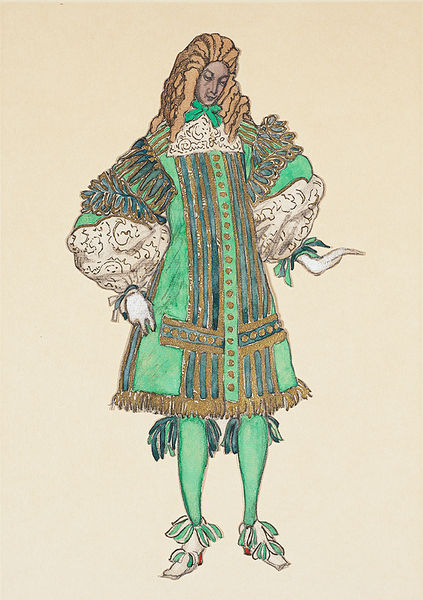
Titel: Costume Design, Costume Design
Künstler: Leon (after) Bakst
Standort: Amherst (Massachusetts, USA)
Institution: Mead Art Museum, Amherst College
Schlagwörter: blue, court, fancy, hands, king, red, stockings, white, black, collar, dress, face, france, gold, golden, green, hair, lace, nose, painting, portrait, robe, sleeve, woman, gown, print, brown, hand, glove, man, head, baroque, costume, eyes, feet, noble, sash, flat, drawing, paper, colar, decoration, ornament, color, coat, mouth, buttons, line, sketch, french, curls, jacket, pen, tie, victorian, royal, design, opera, coloured, shoe, shoes, draw, lines, fingers, pale, elegant, majestic, paint, eyebrows, gentleman, gloves, ribbons, rich, fashion, lord, bow, royalty, big, ruffles, sleeves, blonde, wig, ruffle, whig, ugly, gren, tights, aqua, s, nobleman, wealth, 18th century, brows, heels, turquoise, colored print, courtly, pompous, proud, no perspective, knot, puffs, courtier, irish, proper, franch, lord king turquoise, green frock rock, lce, periwhig, bis, whigg